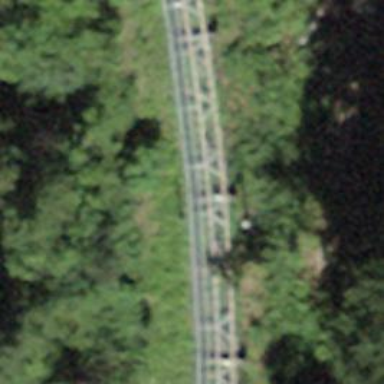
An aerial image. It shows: Funicular railway.